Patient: sex M, age 44
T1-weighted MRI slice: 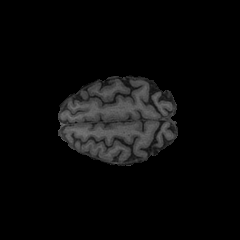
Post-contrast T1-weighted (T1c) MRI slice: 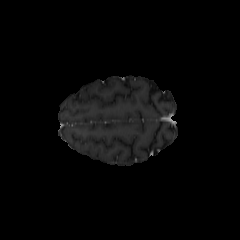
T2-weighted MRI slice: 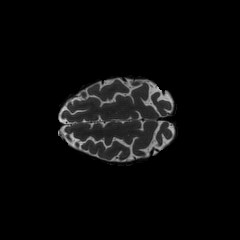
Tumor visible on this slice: no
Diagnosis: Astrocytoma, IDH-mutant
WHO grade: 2